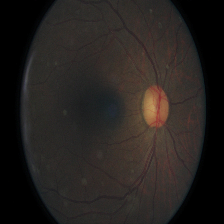
Diabetic retinopathy grade: Moderate